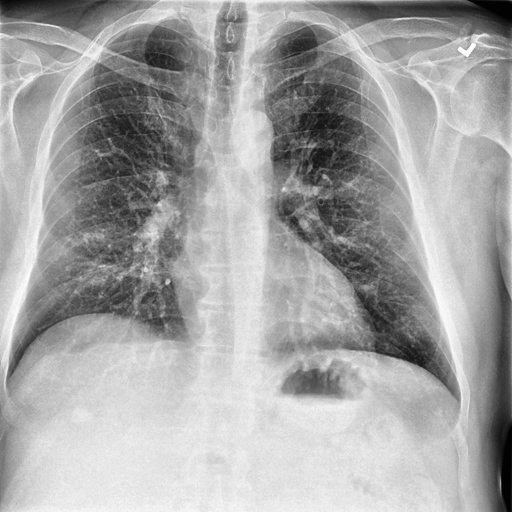
Finding: NORMAL